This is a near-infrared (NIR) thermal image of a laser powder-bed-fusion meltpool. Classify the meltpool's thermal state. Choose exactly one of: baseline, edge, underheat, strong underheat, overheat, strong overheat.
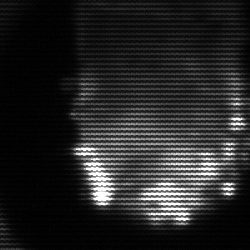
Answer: baseline